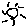
Label: sun